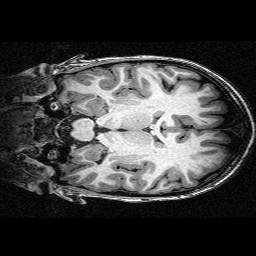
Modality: T1w
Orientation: coronal
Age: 10
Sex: male
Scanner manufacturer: siemens
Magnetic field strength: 3 T
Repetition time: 2.3 s
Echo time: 0.00336 s